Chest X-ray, PA view. Patient: 38 years old, sex M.
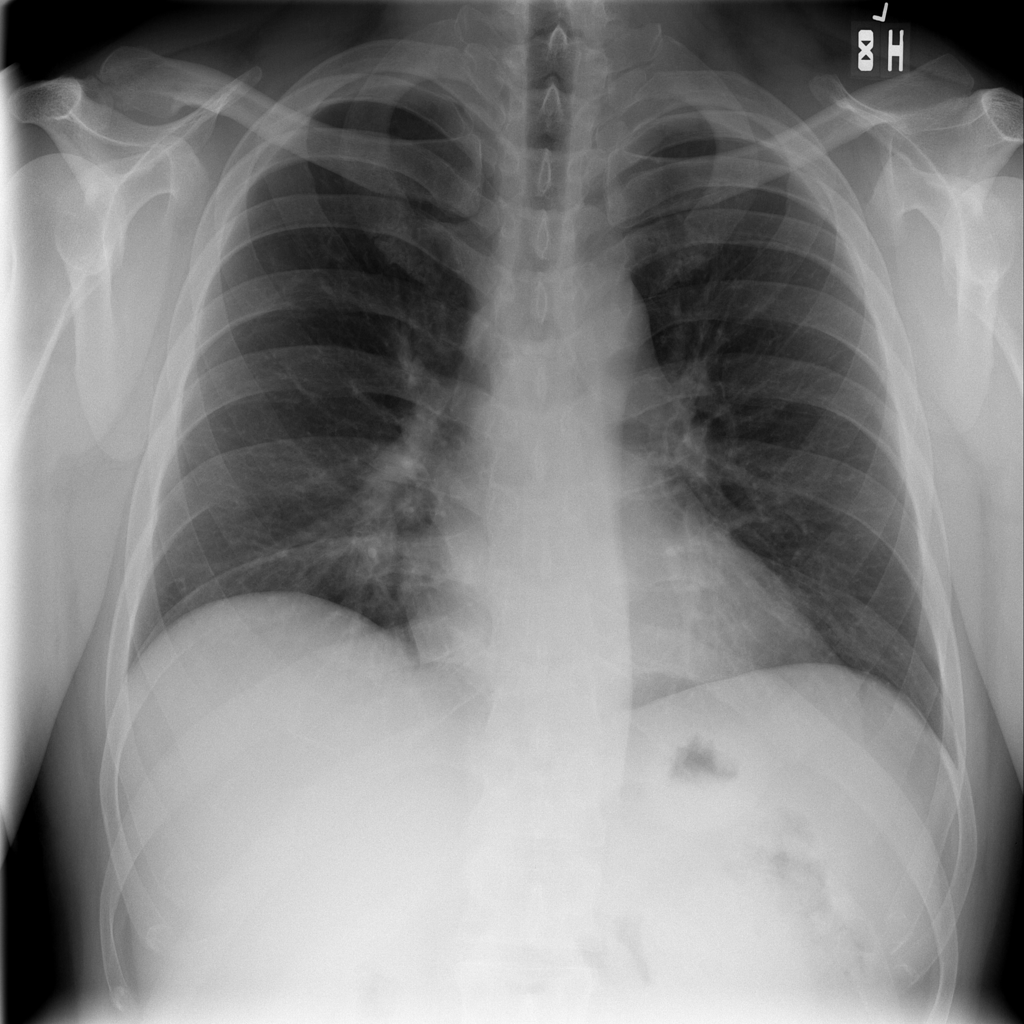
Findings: No Finding